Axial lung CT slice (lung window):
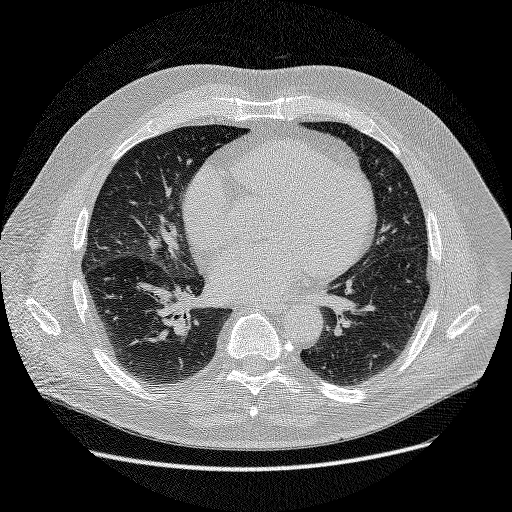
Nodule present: no